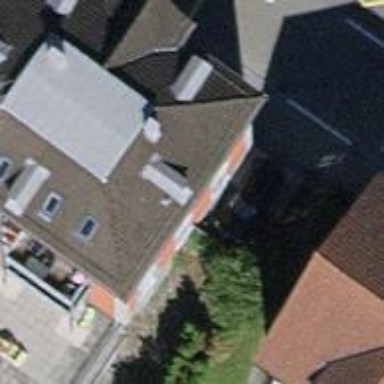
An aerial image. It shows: Gabled roof on building that houses apartments.